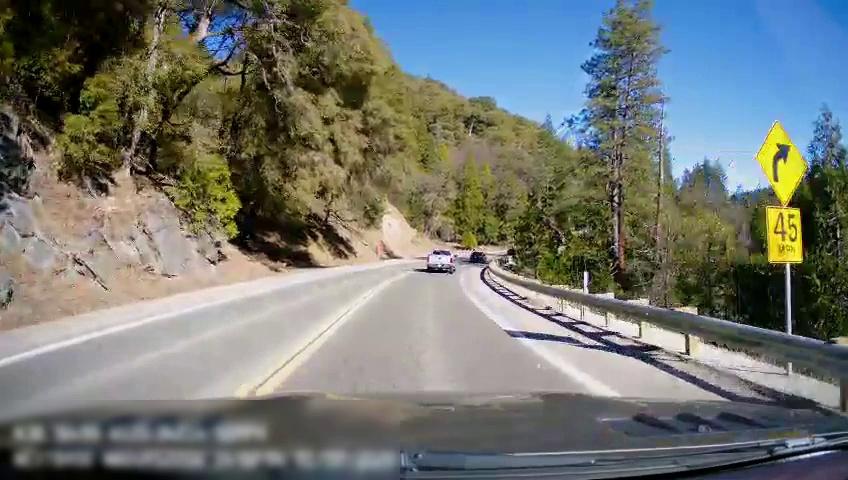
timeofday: Day
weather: Sunny
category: Drivable Space
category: Vehicles | Car
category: Vehicles | Truck
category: Lanes | Opposite Lane
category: Lanes | Opposite Lane
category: Lanes | Current Lane
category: Lanes | Current Lane
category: Traffic | Signs
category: Traffic | Signs